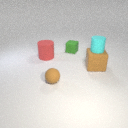
large brown rubber cube below small cyan rubber cylinder